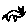
Label: cat